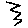
Label: zigzag